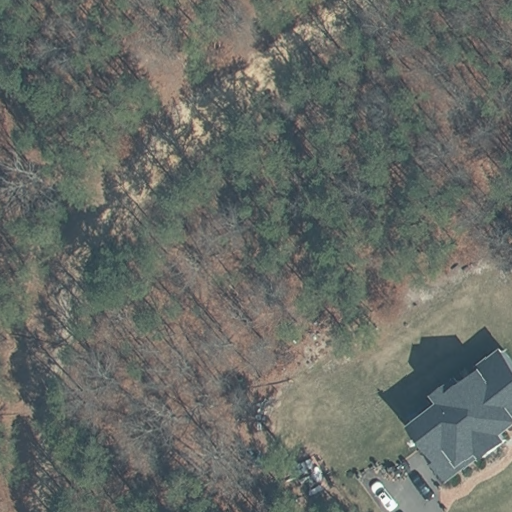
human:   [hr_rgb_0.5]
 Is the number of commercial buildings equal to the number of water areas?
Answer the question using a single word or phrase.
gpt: yes

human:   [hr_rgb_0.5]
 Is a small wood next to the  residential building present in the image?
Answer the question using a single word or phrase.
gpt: no

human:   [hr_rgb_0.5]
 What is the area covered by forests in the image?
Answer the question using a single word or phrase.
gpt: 10656m2

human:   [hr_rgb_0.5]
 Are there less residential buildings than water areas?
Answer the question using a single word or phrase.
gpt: no

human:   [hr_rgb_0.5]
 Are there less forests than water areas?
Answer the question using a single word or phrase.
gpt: no

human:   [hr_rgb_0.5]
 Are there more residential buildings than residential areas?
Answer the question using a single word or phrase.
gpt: no

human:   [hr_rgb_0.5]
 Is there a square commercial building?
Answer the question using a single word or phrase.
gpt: no

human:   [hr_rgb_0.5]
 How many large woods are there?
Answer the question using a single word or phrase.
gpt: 1

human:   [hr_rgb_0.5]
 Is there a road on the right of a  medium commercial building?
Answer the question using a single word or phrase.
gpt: no

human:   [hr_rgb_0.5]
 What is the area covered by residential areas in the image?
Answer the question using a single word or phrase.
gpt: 10656m2

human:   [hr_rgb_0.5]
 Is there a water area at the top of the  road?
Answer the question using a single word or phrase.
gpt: no

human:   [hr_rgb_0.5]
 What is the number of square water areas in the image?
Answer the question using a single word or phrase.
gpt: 0

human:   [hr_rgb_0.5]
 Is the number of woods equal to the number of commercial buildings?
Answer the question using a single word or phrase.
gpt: no

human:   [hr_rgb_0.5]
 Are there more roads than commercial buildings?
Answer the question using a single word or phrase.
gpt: yes

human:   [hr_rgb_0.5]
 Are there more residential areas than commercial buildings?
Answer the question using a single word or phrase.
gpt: yes

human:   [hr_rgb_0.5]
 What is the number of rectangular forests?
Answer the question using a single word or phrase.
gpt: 1

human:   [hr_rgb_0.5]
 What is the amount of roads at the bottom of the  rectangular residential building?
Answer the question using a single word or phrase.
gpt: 0

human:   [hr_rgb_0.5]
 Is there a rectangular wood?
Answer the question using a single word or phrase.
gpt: yes

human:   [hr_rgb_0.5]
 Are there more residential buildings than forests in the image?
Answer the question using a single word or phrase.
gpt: no

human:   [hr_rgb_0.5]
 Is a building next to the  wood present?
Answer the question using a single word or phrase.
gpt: yes

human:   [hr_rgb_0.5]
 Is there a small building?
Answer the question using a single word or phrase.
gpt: yes

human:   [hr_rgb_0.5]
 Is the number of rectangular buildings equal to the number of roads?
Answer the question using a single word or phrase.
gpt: yes

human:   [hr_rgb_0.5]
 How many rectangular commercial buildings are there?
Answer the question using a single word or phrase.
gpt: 0

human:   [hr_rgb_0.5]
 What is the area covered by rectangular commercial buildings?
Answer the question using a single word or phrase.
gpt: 0m2

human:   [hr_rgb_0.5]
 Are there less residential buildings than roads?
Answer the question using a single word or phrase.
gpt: no

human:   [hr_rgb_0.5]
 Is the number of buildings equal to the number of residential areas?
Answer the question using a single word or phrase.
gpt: yes

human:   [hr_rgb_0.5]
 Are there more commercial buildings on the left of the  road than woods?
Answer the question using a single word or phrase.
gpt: no

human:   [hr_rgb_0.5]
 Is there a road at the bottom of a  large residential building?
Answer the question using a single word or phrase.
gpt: no

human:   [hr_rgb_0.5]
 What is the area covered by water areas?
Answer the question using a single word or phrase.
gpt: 0m2

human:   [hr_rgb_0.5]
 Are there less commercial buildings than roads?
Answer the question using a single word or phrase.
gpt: yes

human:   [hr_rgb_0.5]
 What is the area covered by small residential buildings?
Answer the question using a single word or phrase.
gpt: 44m2

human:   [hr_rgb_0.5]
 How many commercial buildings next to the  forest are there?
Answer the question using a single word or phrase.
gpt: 0

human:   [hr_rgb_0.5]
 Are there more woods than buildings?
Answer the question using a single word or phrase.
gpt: no

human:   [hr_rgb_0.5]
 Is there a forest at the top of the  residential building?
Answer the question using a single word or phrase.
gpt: yes

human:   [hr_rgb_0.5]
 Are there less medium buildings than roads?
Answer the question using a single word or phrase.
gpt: yes

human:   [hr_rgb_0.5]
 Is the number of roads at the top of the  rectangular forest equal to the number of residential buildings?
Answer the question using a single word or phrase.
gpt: no